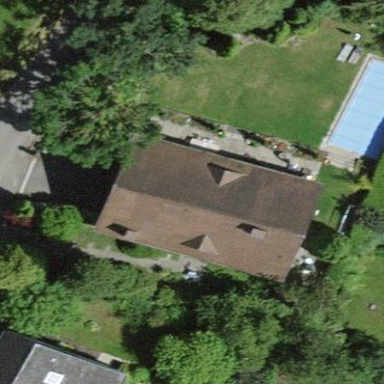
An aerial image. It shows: Simple and straightforward house.